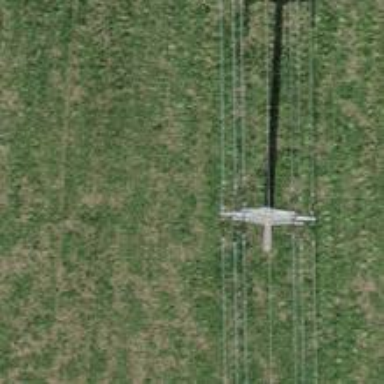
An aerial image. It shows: Concrete power pole.